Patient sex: F
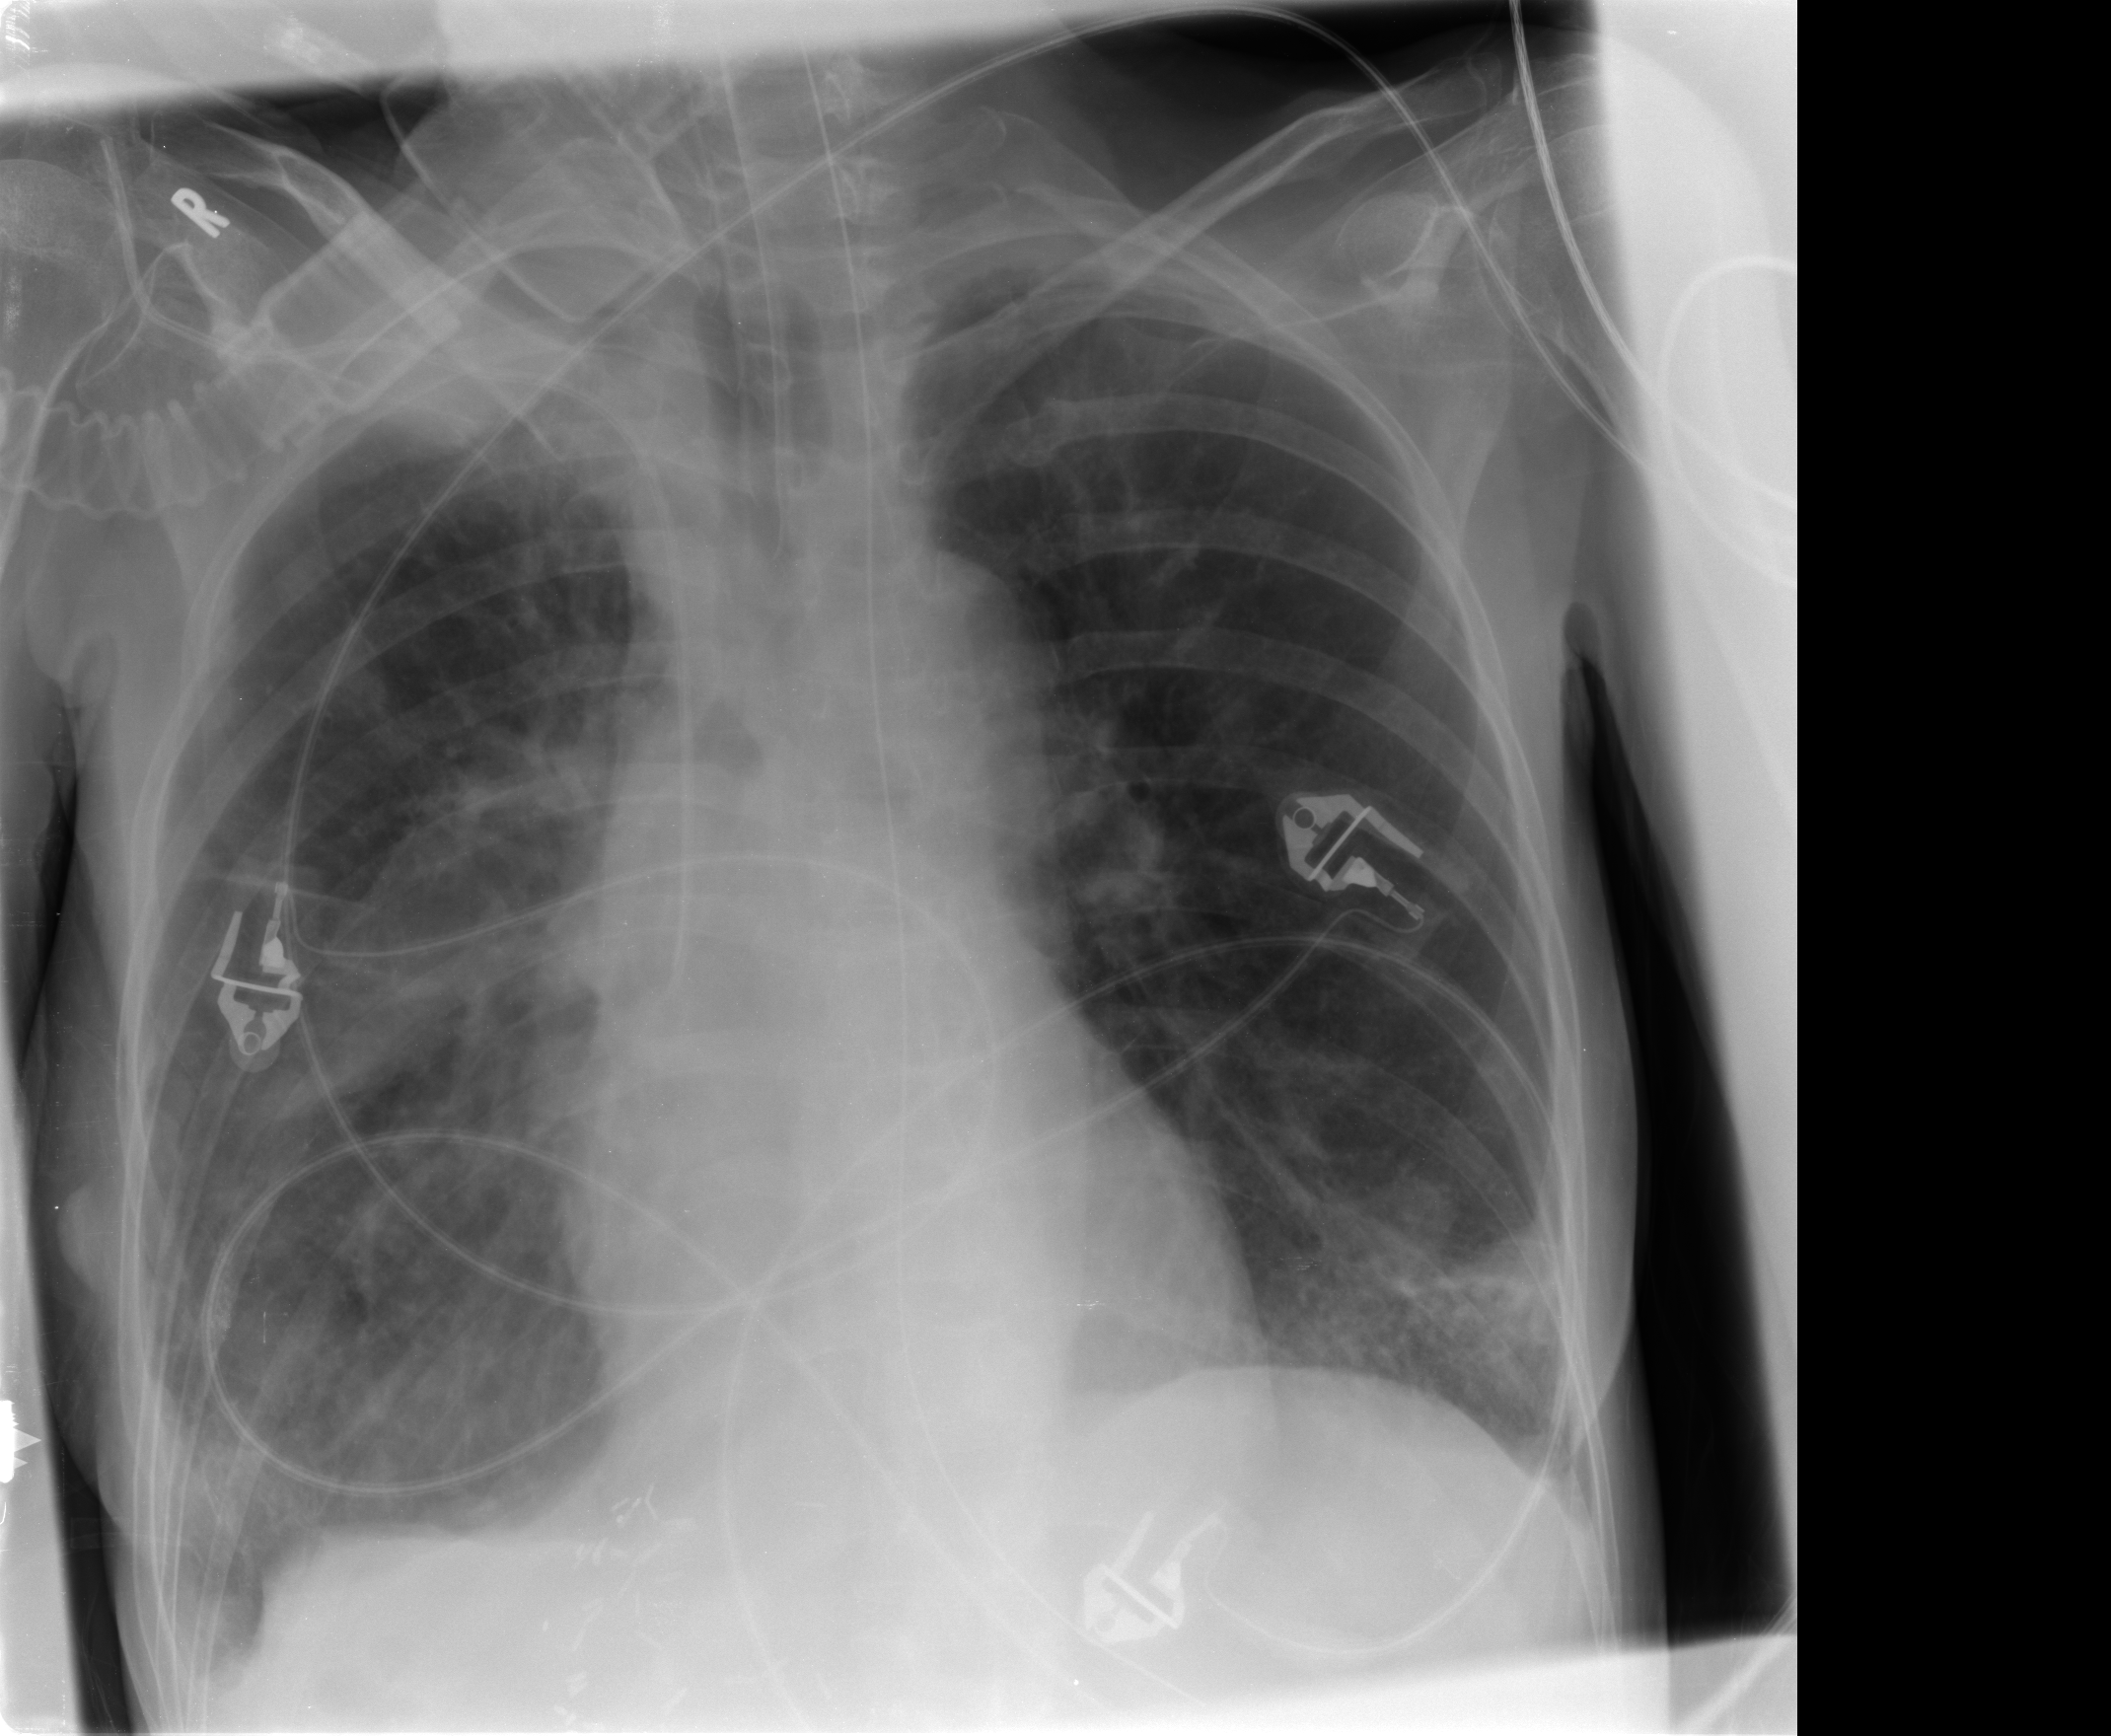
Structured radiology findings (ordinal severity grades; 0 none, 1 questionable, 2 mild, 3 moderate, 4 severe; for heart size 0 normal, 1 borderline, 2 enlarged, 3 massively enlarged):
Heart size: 0
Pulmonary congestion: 2
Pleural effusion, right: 2
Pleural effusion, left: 2
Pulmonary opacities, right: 2
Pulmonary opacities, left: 2
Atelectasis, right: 2
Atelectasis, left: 2